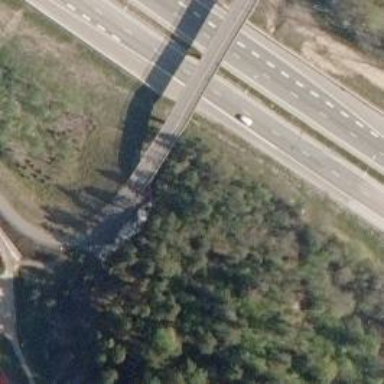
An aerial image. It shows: Bridge over asphalt cycleway for nordic skiing.